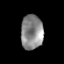
Tissue: prostate
Cell type: Myeloid cells
Senescence score: 0.739
Nuclear area (px): 745
Mean DAPI intensity: 139.044